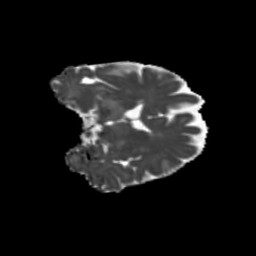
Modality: MD
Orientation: coronal
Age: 71
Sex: female
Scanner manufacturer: siemens
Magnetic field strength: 3 T
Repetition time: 5.25 s
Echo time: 0.08 s